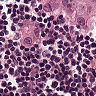
Metastatic tissue present: yes